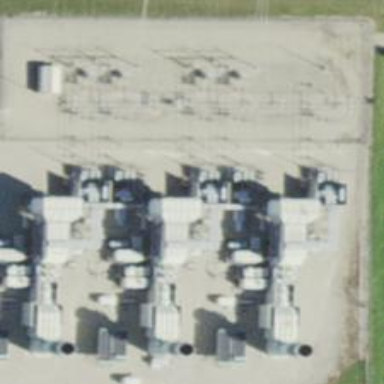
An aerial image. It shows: Gas-powered generator. It is gas turbine type generator.